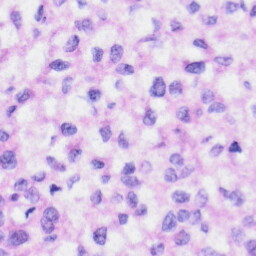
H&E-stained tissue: Liver